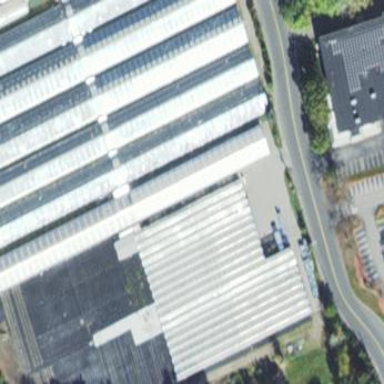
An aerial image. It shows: Greenhouse.